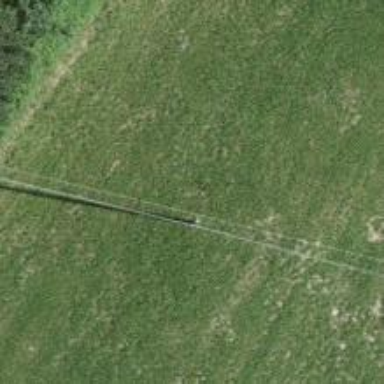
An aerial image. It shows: Utility pole in the area.